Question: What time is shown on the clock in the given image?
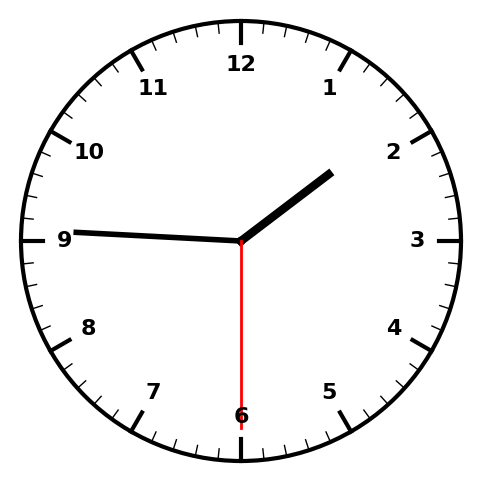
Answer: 01:45:30